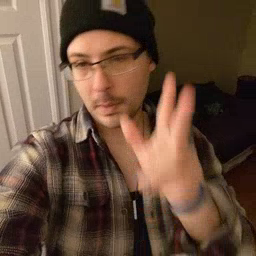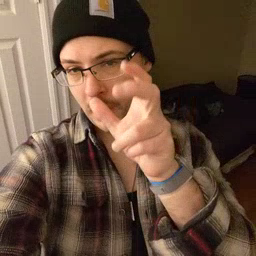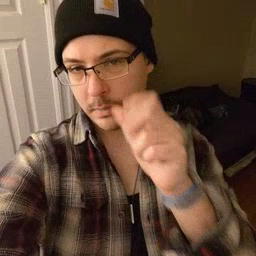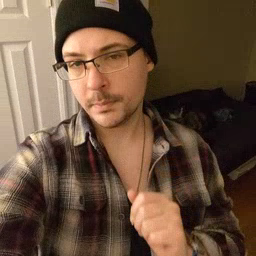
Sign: bug